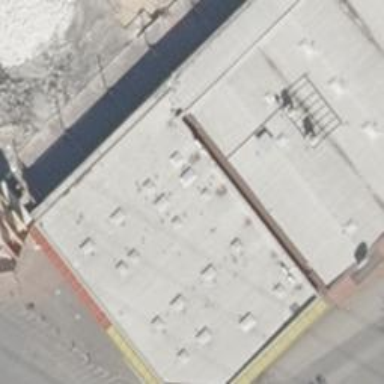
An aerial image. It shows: Clothing store.